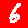
Digit: 6